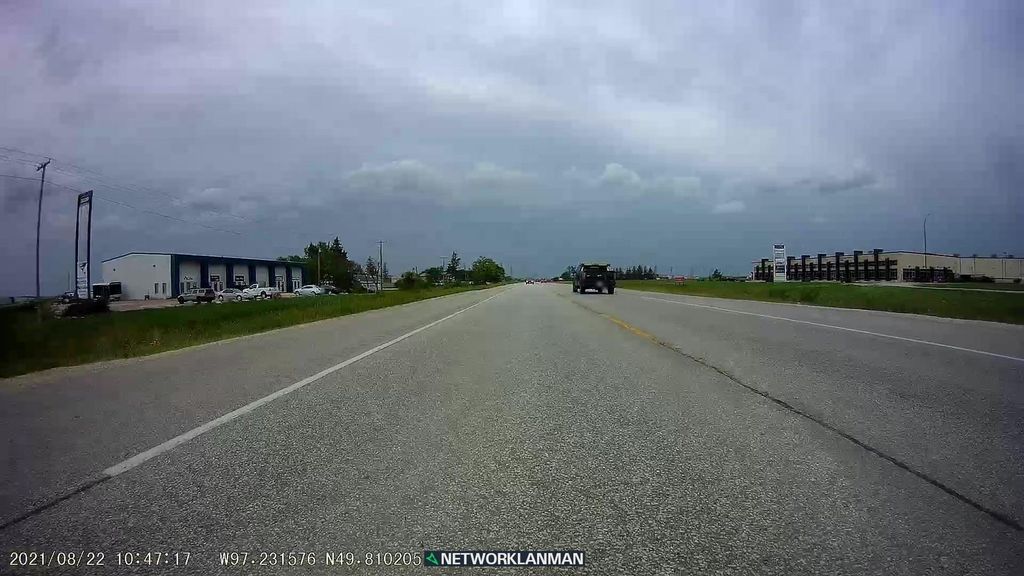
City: winnipeg